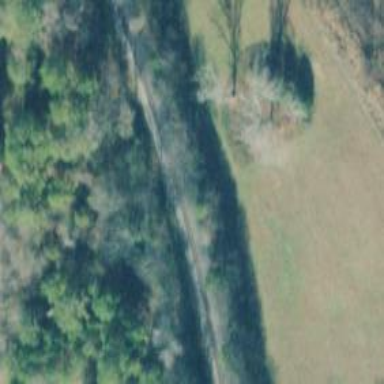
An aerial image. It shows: Railway track.